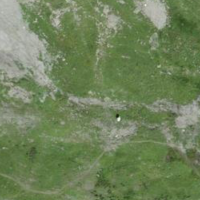
EUNIS habitat code: 26
Species observed at this site:
Pyrrhocorax graculus
Onobrychis montana